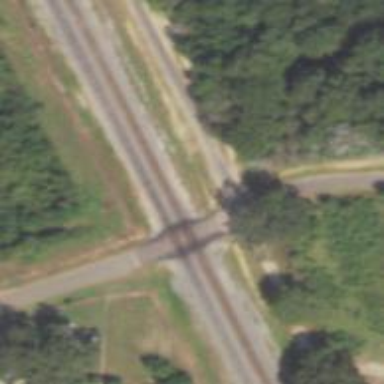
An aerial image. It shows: Railway level crossing.